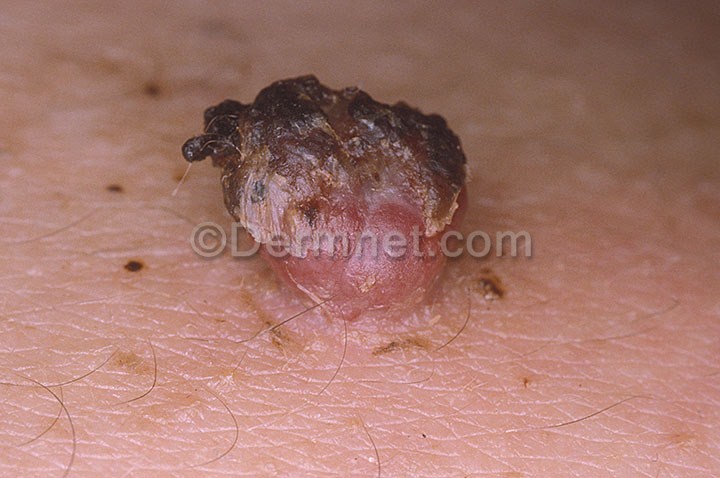
Disease: Seborrheic Keratoses and other Benign Tumors